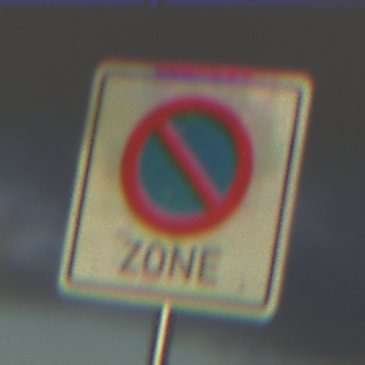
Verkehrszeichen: BeginnEingeschraenktesHalteverbotZone
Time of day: SunriseSunset
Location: Outdoor (Nature)
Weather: PartlyCloudy
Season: NotSpecified
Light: Natural